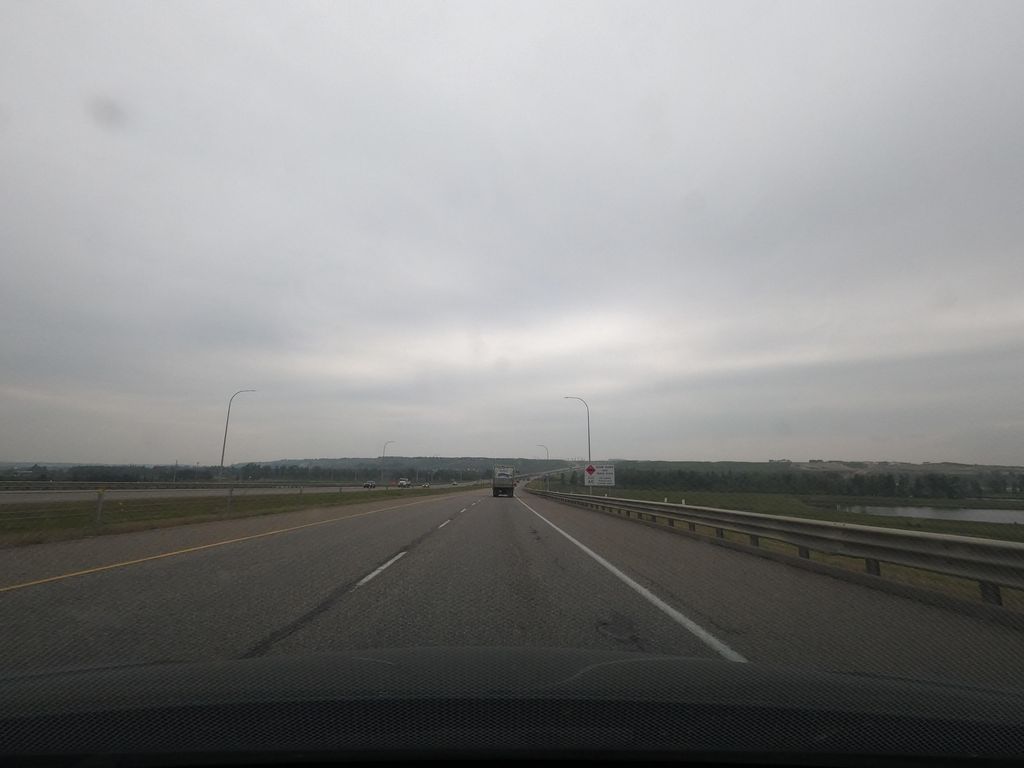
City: calgary